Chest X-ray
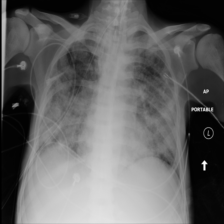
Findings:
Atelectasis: negative
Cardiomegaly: negative
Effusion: negative
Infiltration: negative
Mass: negative
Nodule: positive
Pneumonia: negative
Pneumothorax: negative
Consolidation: negative
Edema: negative
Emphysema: negative
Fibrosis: negative
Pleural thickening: negative
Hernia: negative